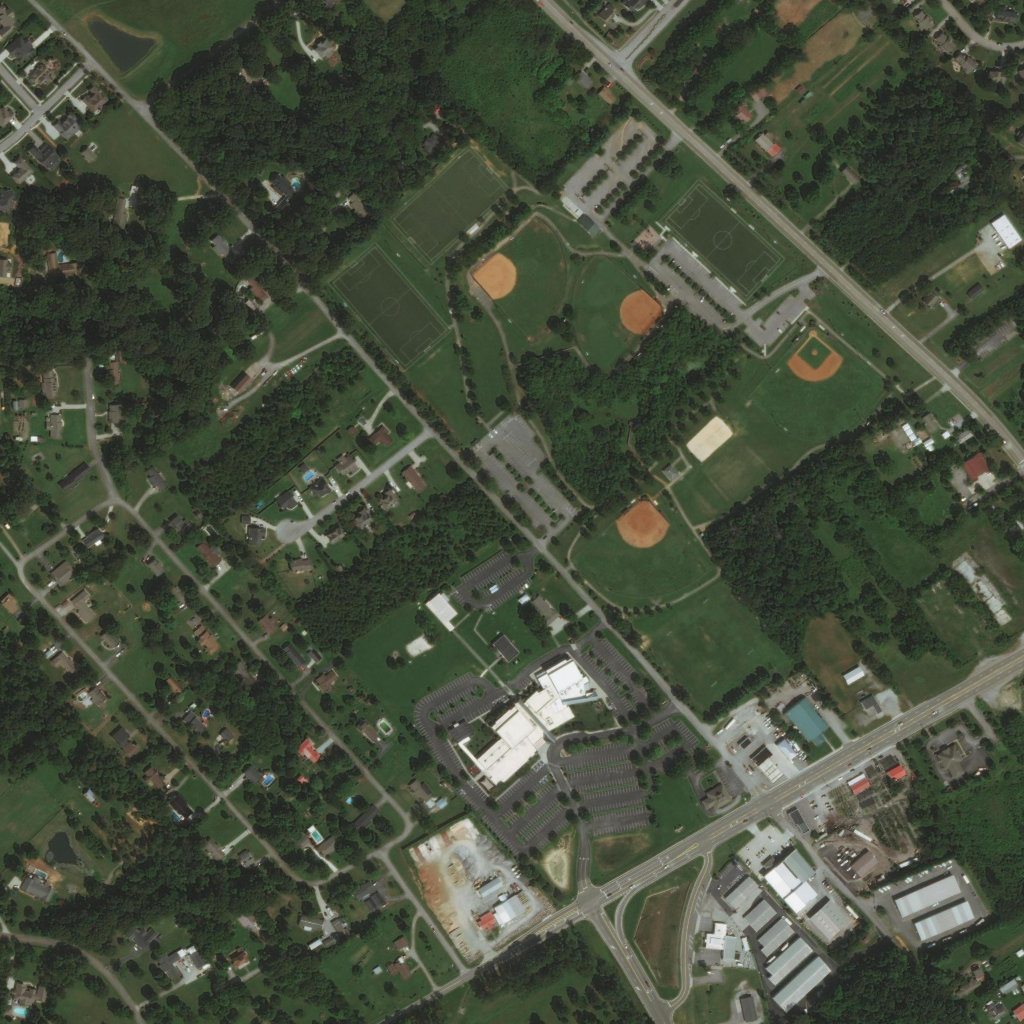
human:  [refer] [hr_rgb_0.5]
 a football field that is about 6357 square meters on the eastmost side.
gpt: <box>[[64, 17, 76, 29, 0]]</box>